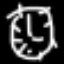
Label: hourglass